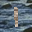
Label: 1